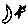
Label: moon